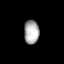
Tissue: lung
Cell type: Others
Senescence score: 0.2115
Nuclear area (px): 352
Mean DAPI intensity: 171.466